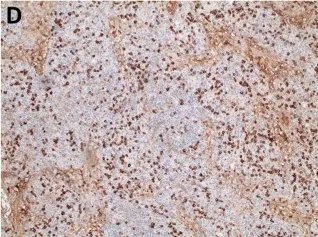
Axillary lymph node biopsy from an HIgM A-T patient. IgM. Demonstrate cytoplasmic staining of plasma cells and lymphocytes.
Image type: pathology (immunostaining)